Field crop: maize
Growth stage: 2
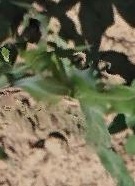
Species: maize